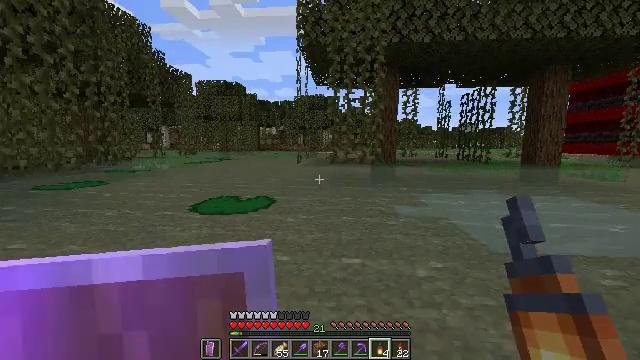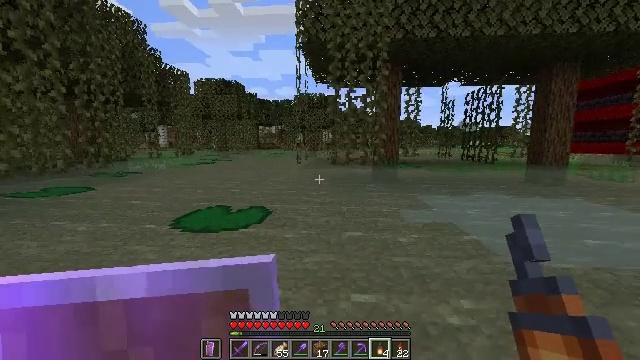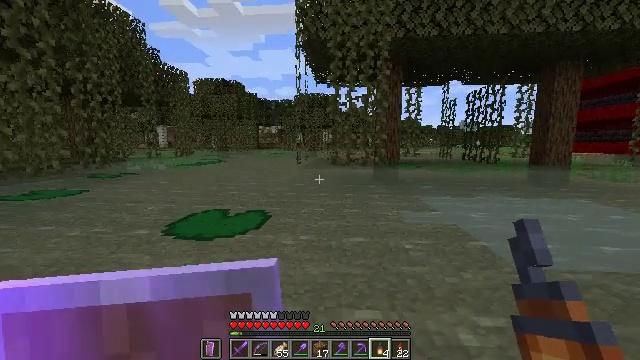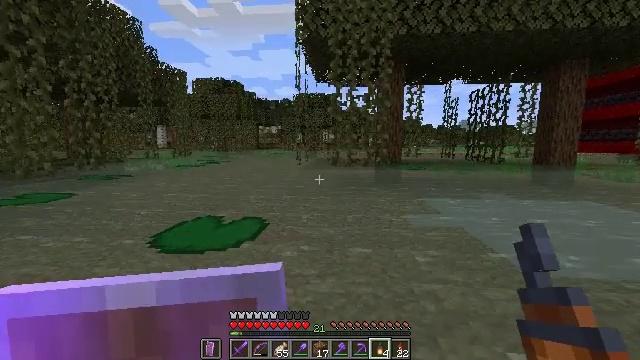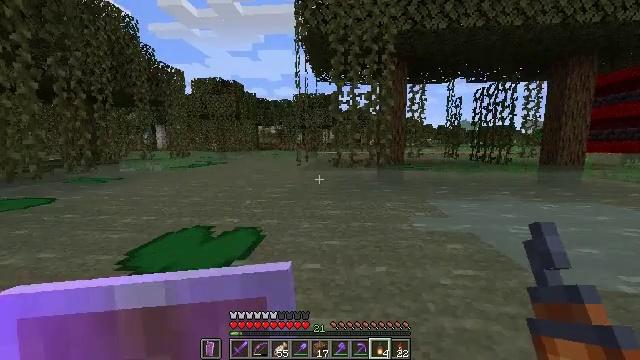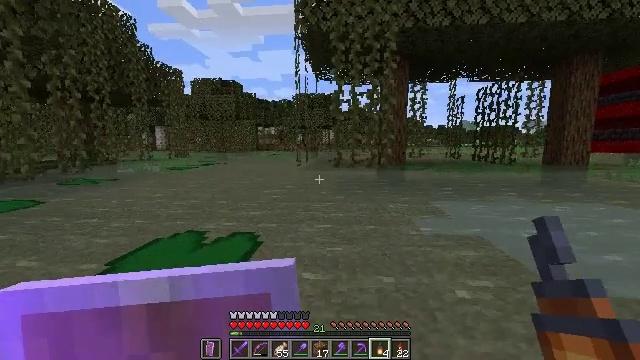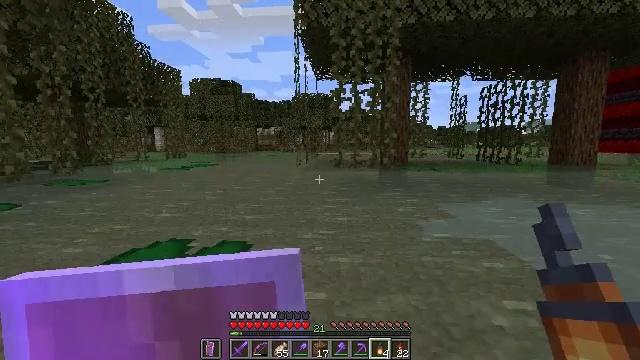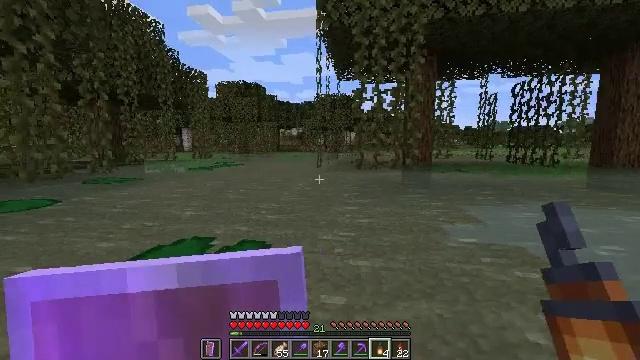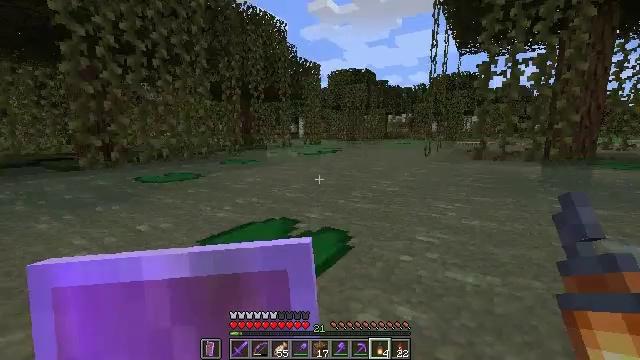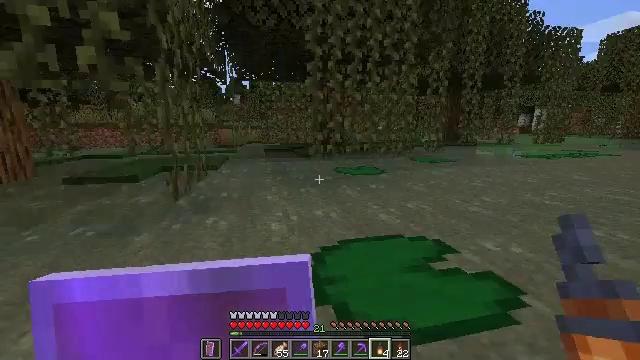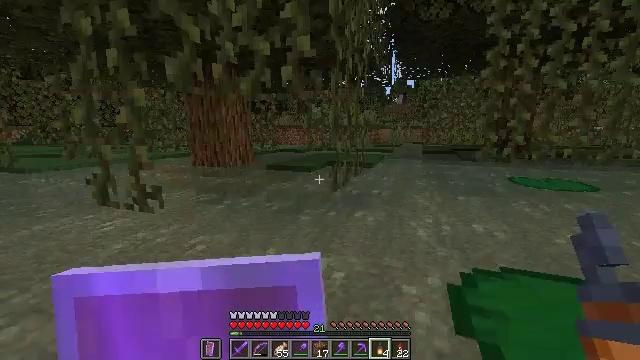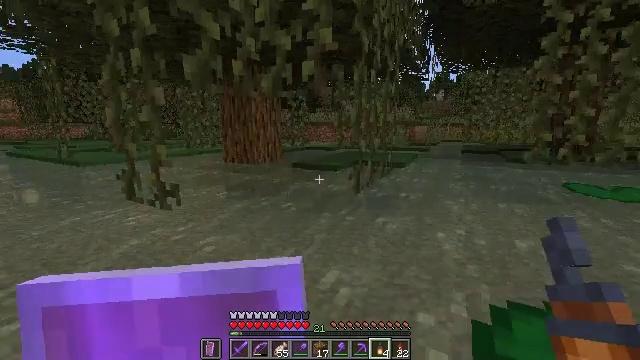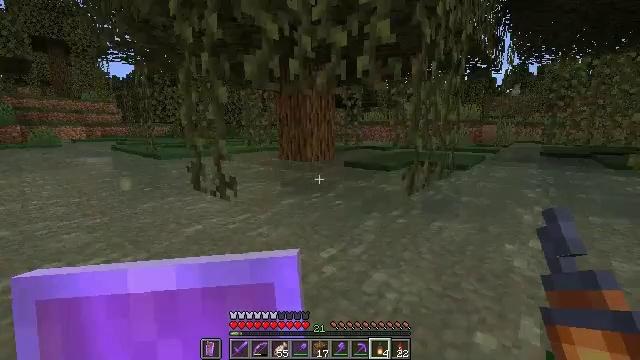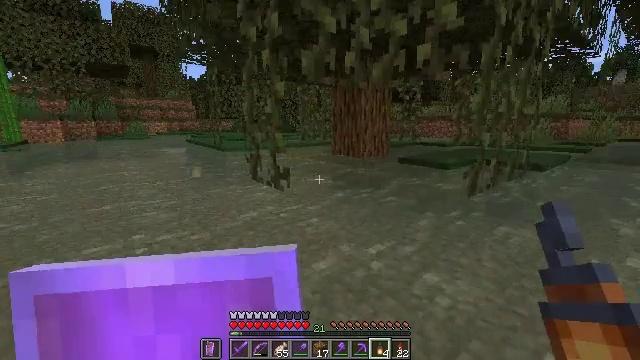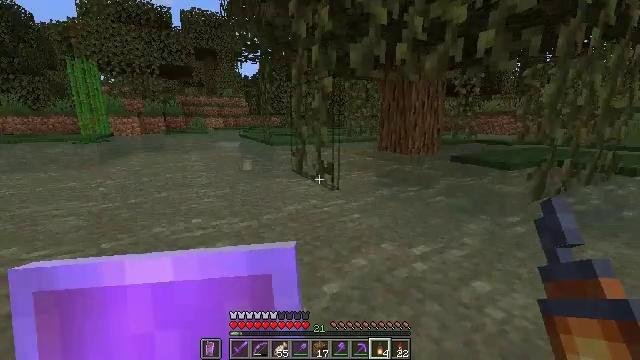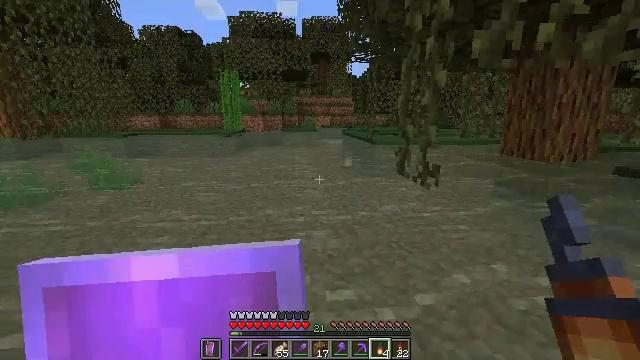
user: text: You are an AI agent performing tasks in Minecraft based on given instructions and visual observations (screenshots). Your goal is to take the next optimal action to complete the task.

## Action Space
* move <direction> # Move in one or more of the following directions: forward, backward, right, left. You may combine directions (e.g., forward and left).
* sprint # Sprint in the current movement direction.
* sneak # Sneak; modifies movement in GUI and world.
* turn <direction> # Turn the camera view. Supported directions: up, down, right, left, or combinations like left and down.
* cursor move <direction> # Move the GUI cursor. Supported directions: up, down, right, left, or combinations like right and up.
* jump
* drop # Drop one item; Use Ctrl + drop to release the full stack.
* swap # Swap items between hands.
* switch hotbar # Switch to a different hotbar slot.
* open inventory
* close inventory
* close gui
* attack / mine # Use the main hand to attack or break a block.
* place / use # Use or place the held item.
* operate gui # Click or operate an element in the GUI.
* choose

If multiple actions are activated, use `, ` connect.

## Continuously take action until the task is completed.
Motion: motion action
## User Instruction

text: Collect oak log for crafting.
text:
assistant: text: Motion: move forward
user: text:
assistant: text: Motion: move forward
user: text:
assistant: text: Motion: move forward
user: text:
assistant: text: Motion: move forward
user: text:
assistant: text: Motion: move forward
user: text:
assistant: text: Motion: move forward
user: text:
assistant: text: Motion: move forward and move right, turn left
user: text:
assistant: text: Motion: move forward and move right, turn left and down
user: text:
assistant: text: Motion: move forward and move right, turn left
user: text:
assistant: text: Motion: move forward, turn left
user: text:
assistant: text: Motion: move forward, turn left
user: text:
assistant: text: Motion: turn left
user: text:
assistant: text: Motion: turn left and down
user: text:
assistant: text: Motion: turn left
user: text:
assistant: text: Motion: turn left
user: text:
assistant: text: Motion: turn left
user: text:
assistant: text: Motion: no_op
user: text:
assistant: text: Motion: no_op
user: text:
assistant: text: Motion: no_op
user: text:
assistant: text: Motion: no_op
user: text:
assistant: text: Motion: move forward
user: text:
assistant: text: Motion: move forward
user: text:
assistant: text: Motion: move forward
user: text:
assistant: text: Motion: move forward
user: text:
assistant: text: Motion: move forward
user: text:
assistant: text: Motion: move forward
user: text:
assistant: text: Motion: move forward
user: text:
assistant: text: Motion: move forward, turn right and down
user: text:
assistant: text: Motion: move forward
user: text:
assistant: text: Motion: move forward